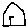
Label: house